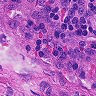
Metastatic tissue present: no